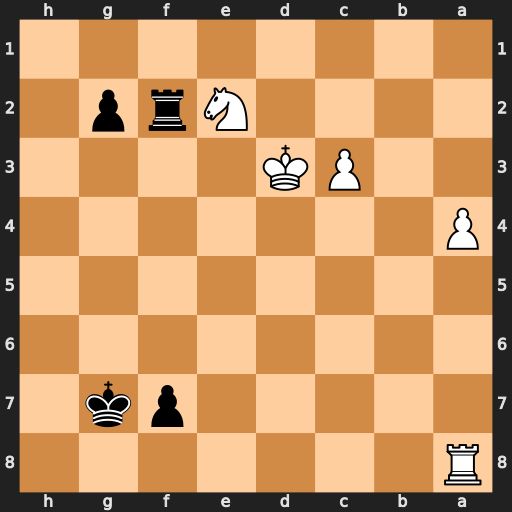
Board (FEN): R7/5pk1/8/8/P7/2PK4/4Nrp1/8
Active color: b
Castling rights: -
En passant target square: -
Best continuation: Rxe2 Kxe2 g1=Q